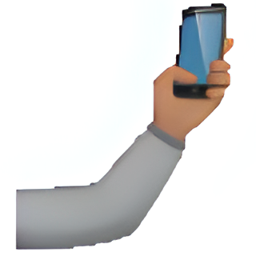
Name: selfie
Emoji: 🤳🏽
Group: People & Body
Sub-group: hand-prop